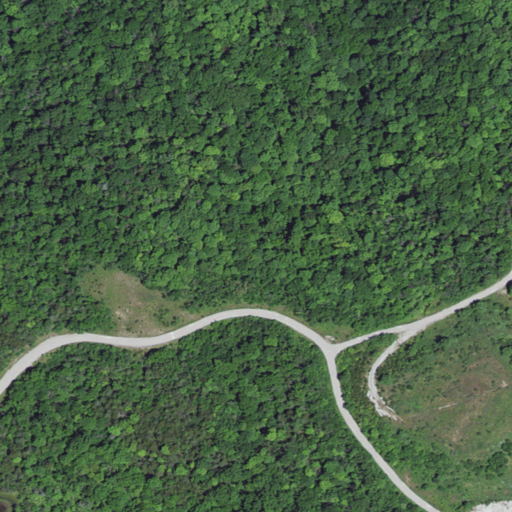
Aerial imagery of mountain in Kentucky named Sycamore Hill containing deciduous forest, pasture, mixed forest, evergreen forest, shrub, and barren land